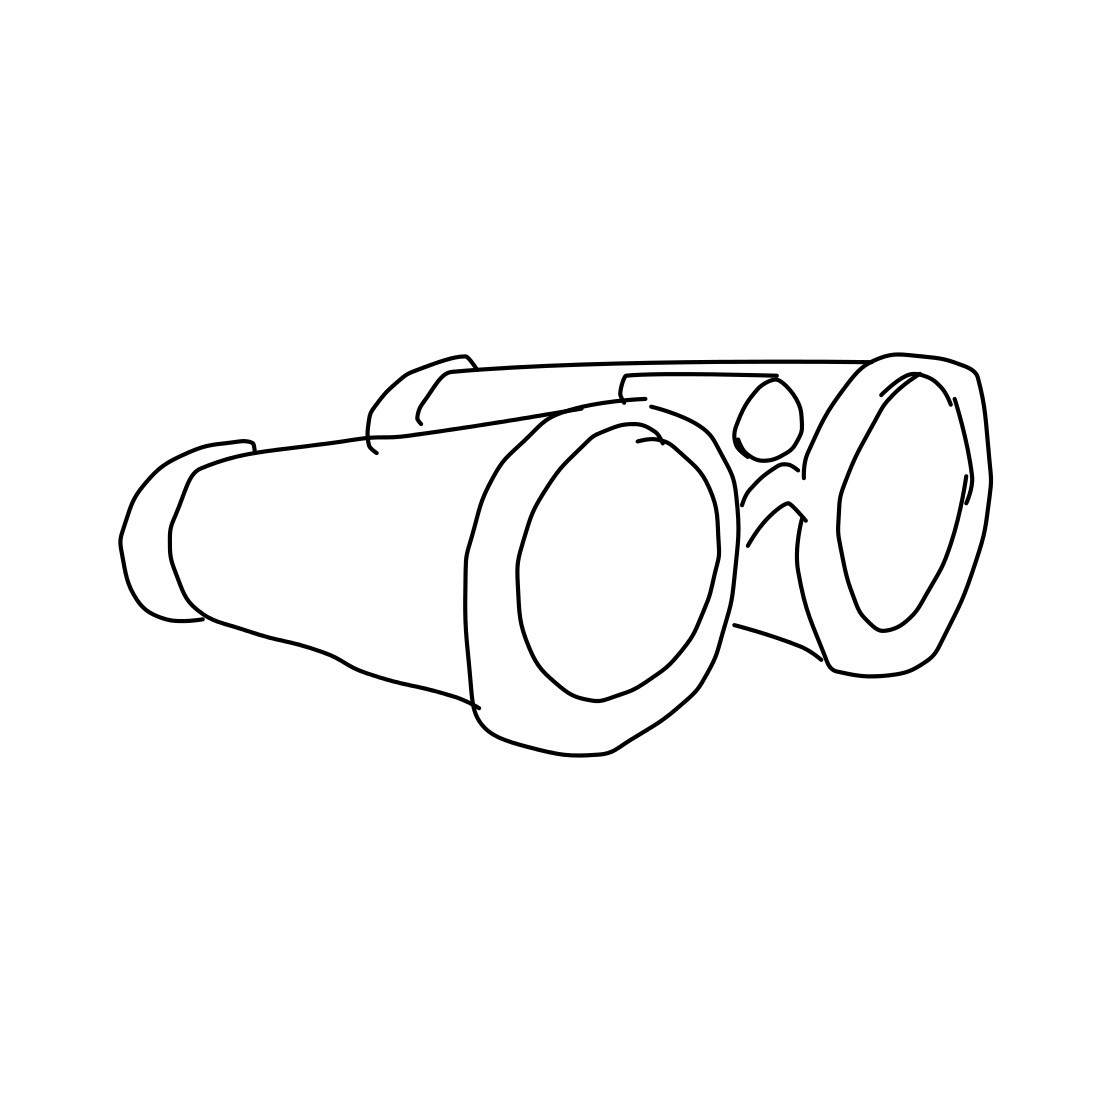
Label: binoculars